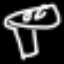
Label: mushroom